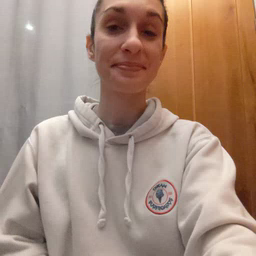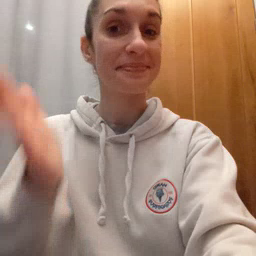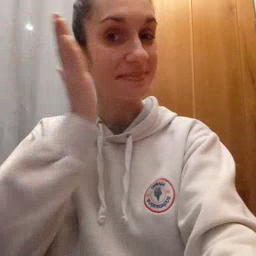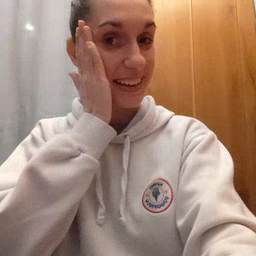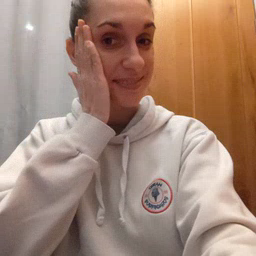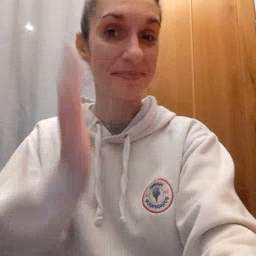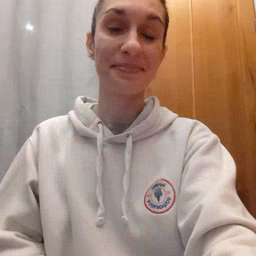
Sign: bed